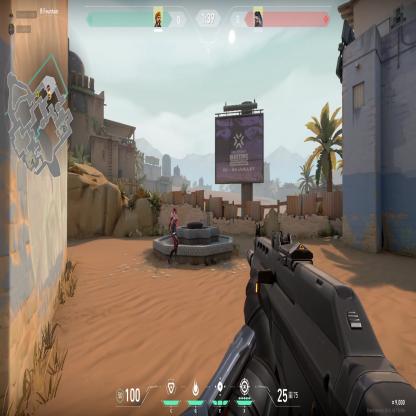
Label: enemy